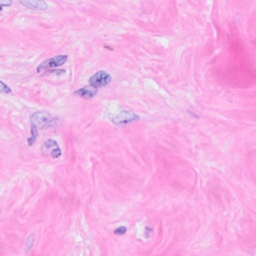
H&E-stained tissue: Breast